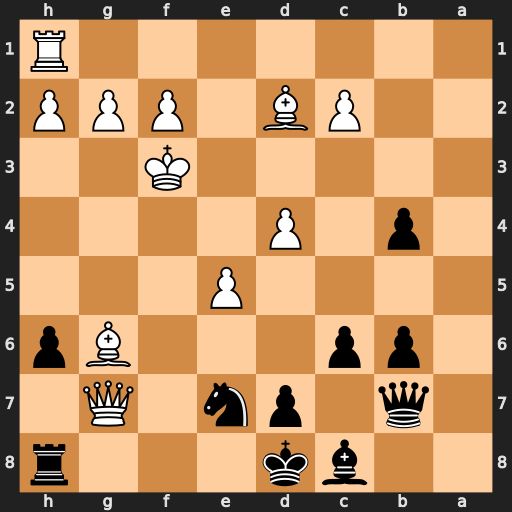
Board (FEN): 2bk3r/1q1pn1Q1/1pp3Bp/4P3/1p1P4/5K2/2PB1PPP/7R
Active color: b
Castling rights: -
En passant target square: -
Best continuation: Rg8 Qf7 Rxg6